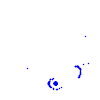
Particle: kaon